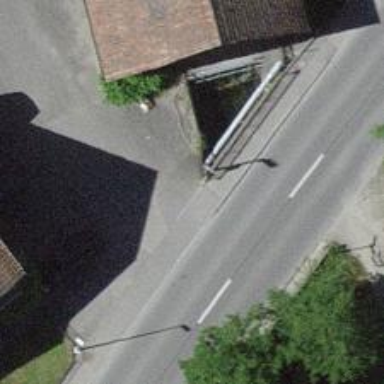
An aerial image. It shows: Bus stop with platform for public transport.